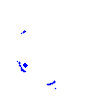
Particle: kaon